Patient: sex M, age 61
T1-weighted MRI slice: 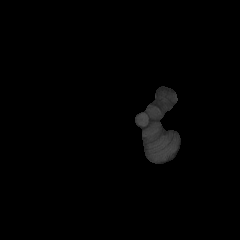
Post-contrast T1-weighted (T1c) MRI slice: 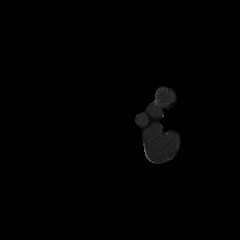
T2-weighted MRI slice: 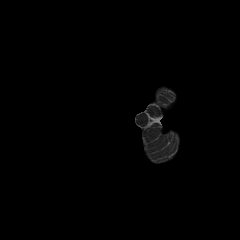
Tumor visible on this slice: no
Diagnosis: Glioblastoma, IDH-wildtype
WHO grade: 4